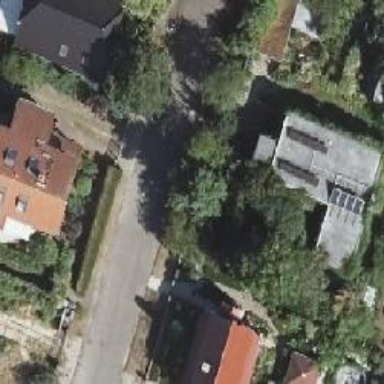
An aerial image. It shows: Residential road with sidewalks on both sides.